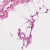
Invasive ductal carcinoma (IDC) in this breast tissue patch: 0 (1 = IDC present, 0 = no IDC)